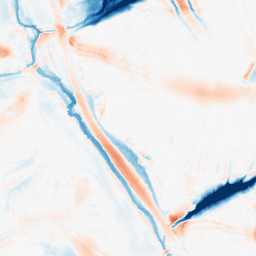
Category: morphological
Decomposition family: morphological
Decomposition parameters: operation: average
size: 20
Upsampling method: bicubic
Upsampling parameters: scale: 2
Upsampling scale: 2